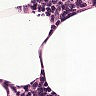
Metastatic tissue present: no